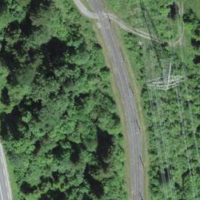
EUNIS habitat code: 44
Species observed at this site:
Neottia ovata
Carduus personata